Question: I've searched StackOverflow and googled but I can't find an answer.
I'm trying to build a REST-Service using Virgil Dobjanschis Designpattern B ( <URL>
I have an activity with a SimpleCursorAdapter and a LoaderManager to query a ContentProvider. This works for data in my database. Data is re-queried and UI is getting refreshed.
After every query on the ContentProvider a Thread is started to sync the requested data from network, it loads json-objects, parses and save new data to database - everything fine, but the UI is not updated.
I think I have to send my Activity a message to refresh data, but I don't know how and can't find an example how to do that.
So, what is the right way to manage this?
---- Updated ----
I think I didn't explain my problem clearly.
As you can see in this pic:

Step 7 is working. A Helper-class is updating data.
Step 7' does not happen. I thought this would be a automatic feature of a ContentProvider.
My Helper-class (Resthandler) is updating the database directly without using ContentProvider.
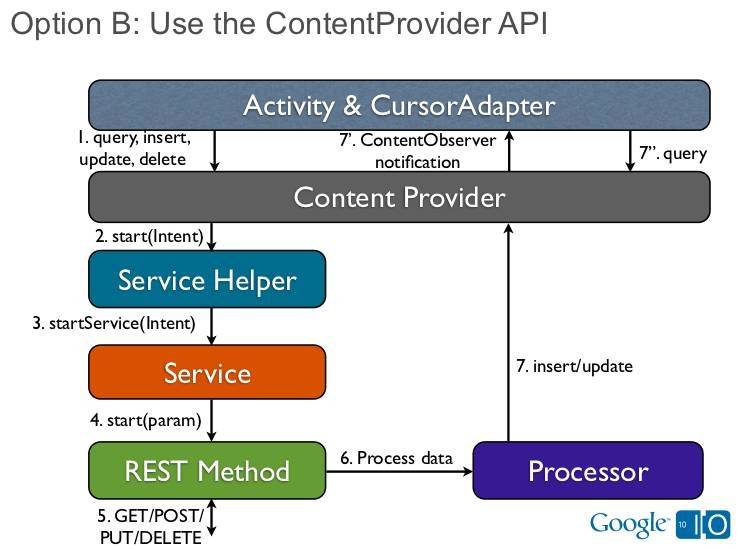
Answer: I've found a solution for this. I overloaded insert() in my ContentProvider. So I can give ContentValues to it and CP is writing data to db. CP sends notifications to Views.
It is tested and working. I have found this in a book "Programming Android".